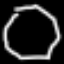
Label: octagon